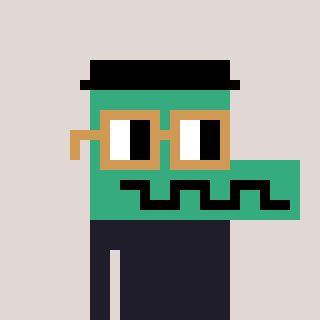
a pixel art character with square brown glasses, a crocodile-shaped head and a yellow-colored body on a warm background